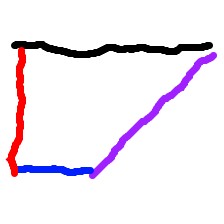
Shape: trapezoid